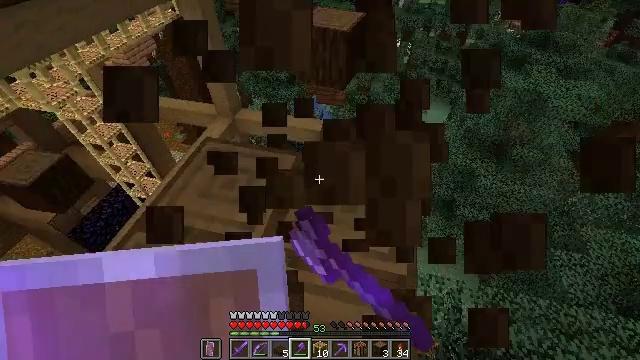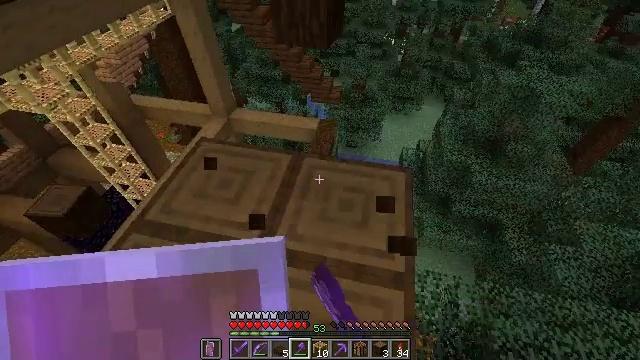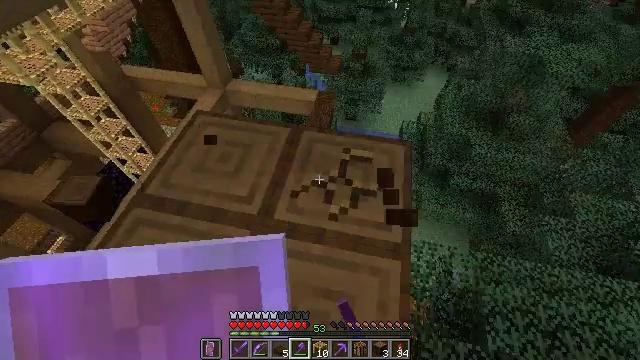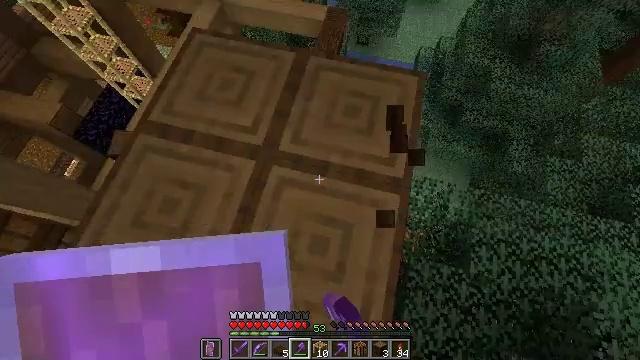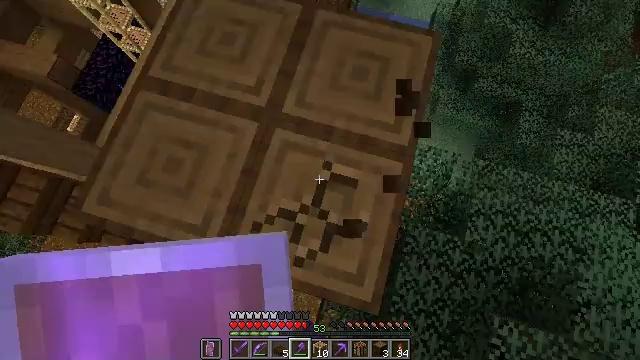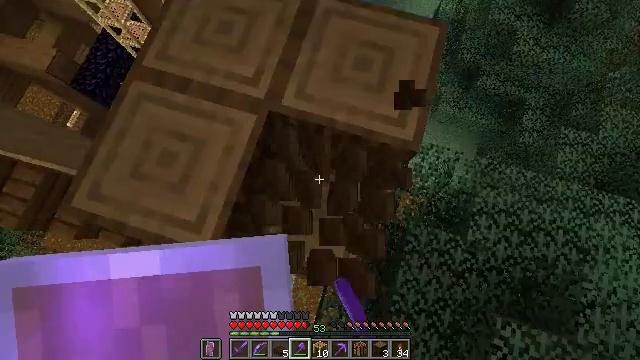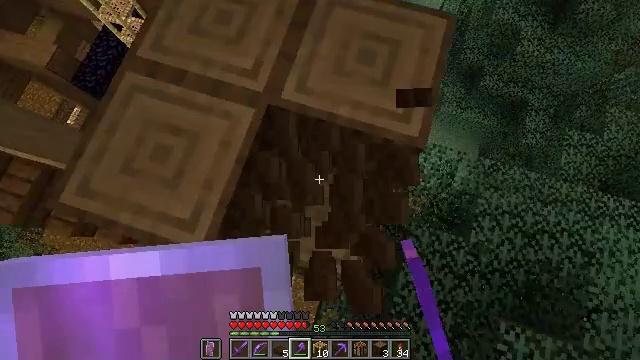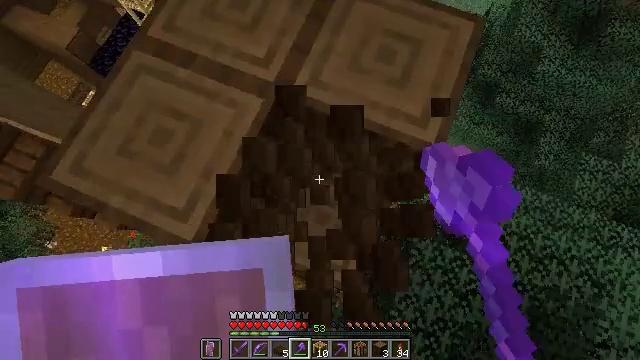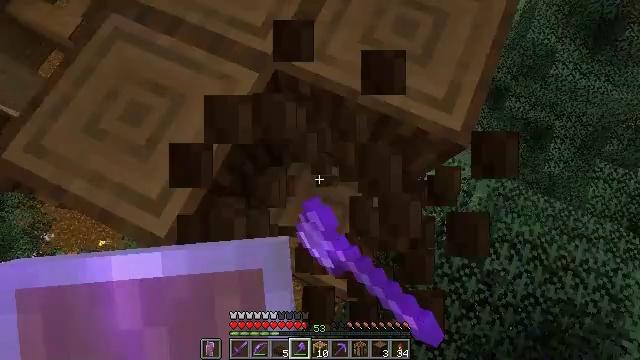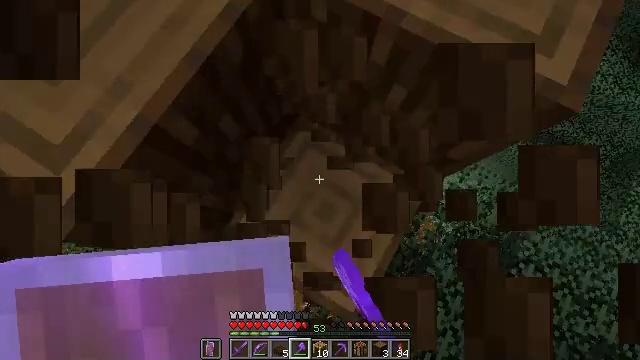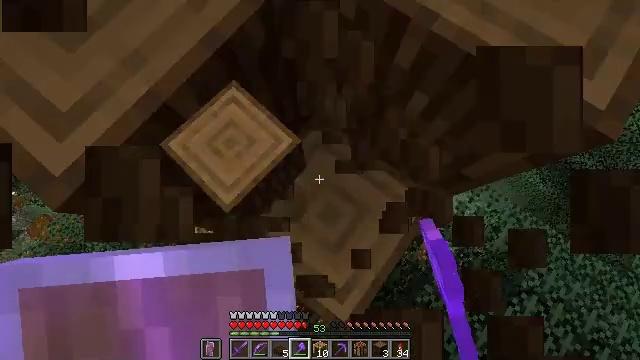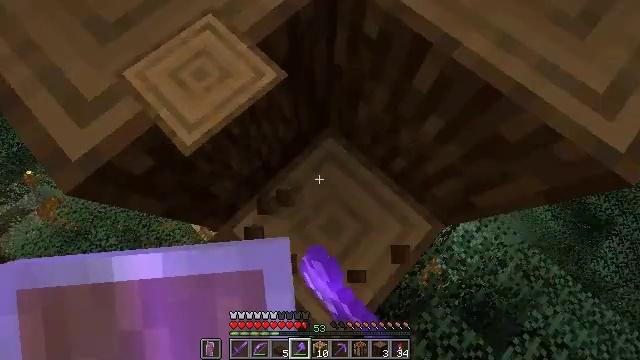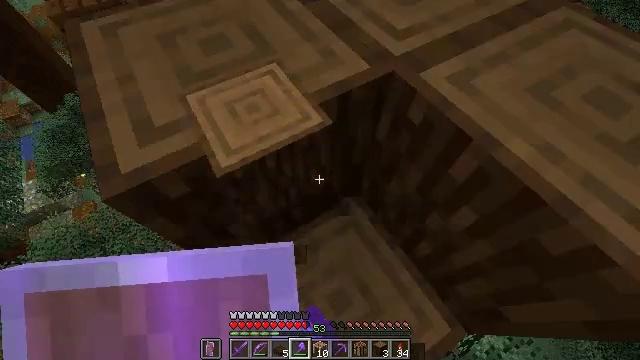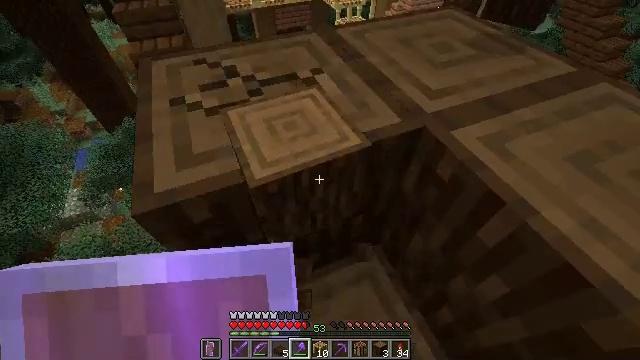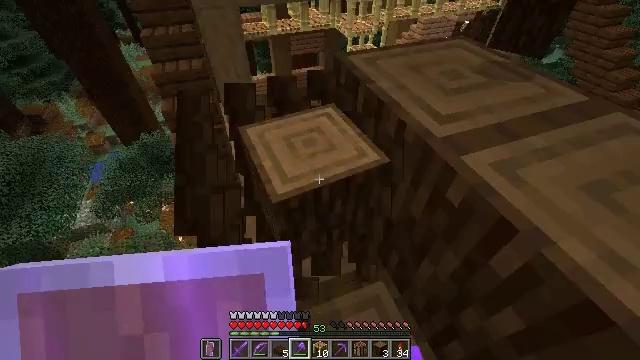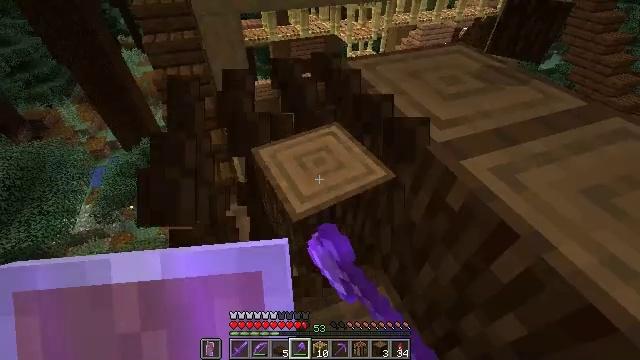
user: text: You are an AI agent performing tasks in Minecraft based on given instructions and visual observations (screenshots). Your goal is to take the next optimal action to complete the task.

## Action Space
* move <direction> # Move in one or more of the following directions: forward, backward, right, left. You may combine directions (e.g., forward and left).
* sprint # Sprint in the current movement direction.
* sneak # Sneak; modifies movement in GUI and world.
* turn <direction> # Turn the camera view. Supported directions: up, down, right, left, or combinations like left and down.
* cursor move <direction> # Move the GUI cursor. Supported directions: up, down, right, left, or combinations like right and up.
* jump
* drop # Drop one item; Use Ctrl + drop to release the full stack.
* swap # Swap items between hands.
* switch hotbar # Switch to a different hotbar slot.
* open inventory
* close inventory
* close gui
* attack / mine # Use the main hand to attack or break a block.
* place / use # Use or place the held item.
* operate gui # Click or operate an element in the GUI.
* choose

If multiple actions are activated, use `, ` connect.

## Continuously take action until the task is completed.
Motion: motion action
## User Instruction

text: Collect spruce log for building materials.
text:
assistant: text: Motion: turn right, attack / mine
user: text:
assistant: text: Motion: turn down, attack / mine
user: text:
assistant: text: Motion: turn left and down, attack / mine
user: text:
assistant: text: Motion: turn left and down, attack / mine
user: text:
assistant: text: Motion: attack / mine
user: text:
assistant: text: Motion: attack / mine
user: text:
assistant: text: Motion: turn left, attack / mine
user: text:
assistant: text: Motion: turn left, attack / mine
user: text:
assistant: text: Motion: turn left, attack / mine
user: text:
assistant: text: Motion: turn left, attack / mine
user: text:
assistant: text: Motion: turn left and up, attack / mine
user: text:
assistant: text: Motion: turn left and up, attack / mine
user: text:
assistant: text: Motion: turn left and up, attack / mine
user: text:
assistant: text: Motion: turn left and up, attack / mine
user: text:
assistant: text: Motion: turn up, attack / mine
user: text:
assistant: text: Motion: attack / mine
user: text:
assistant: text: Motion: turn right and up, attack / mine
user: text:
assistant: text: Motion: turn right and up, attack / mine
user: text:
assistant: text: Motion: turn right and up, attack / mine
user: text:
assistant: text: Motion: turn right, attack / mine
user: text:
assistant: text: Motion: turn right, attack / mine
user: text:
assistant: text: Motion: turn right, attack / mine
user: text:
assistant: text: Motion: turn right, attack / mine
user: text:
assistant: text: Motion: attack / mine
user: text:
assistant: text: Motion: attack / mine
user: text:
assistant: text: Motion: attack / mine
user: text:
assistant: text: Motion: turn right, attack / mine
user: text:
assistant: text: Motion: turn right, attack / mine
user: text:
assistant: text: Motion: turn right, attack / mine
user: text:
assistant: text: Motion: attack / mine